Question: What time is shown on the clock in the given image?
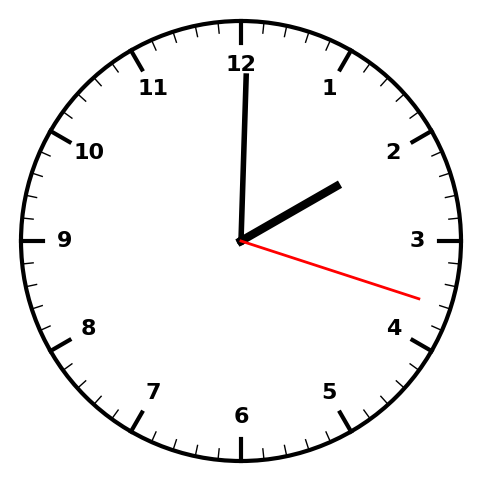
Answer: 02:00:18